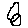
Label: hexagon